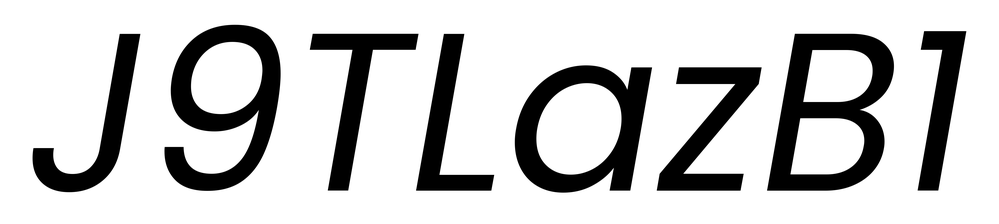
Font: Poppins-Italic